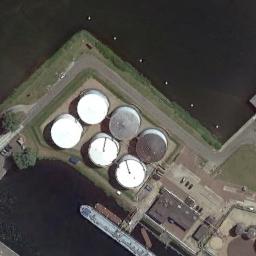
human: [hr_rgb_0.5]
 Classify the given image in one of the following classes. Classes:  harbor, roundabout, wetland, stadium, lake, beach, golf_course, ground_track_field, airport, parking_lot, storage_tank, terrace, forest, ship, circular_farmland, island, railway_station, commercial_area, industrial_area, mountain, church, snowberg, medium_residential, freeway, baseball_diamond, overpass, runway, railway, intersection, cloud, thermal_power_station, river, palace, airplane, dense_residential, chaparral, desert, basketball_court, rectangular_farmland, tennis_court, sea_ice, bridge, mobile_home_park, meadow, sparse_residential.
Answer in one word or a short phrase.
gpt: storage_tank